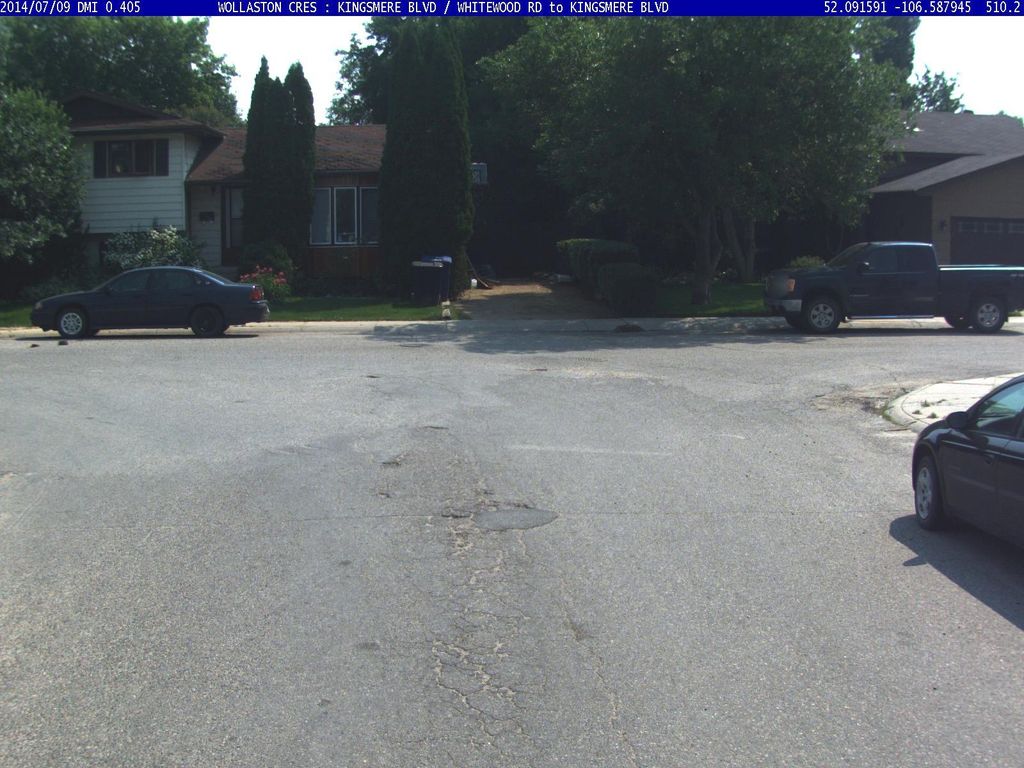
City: saskatoon